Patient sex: M
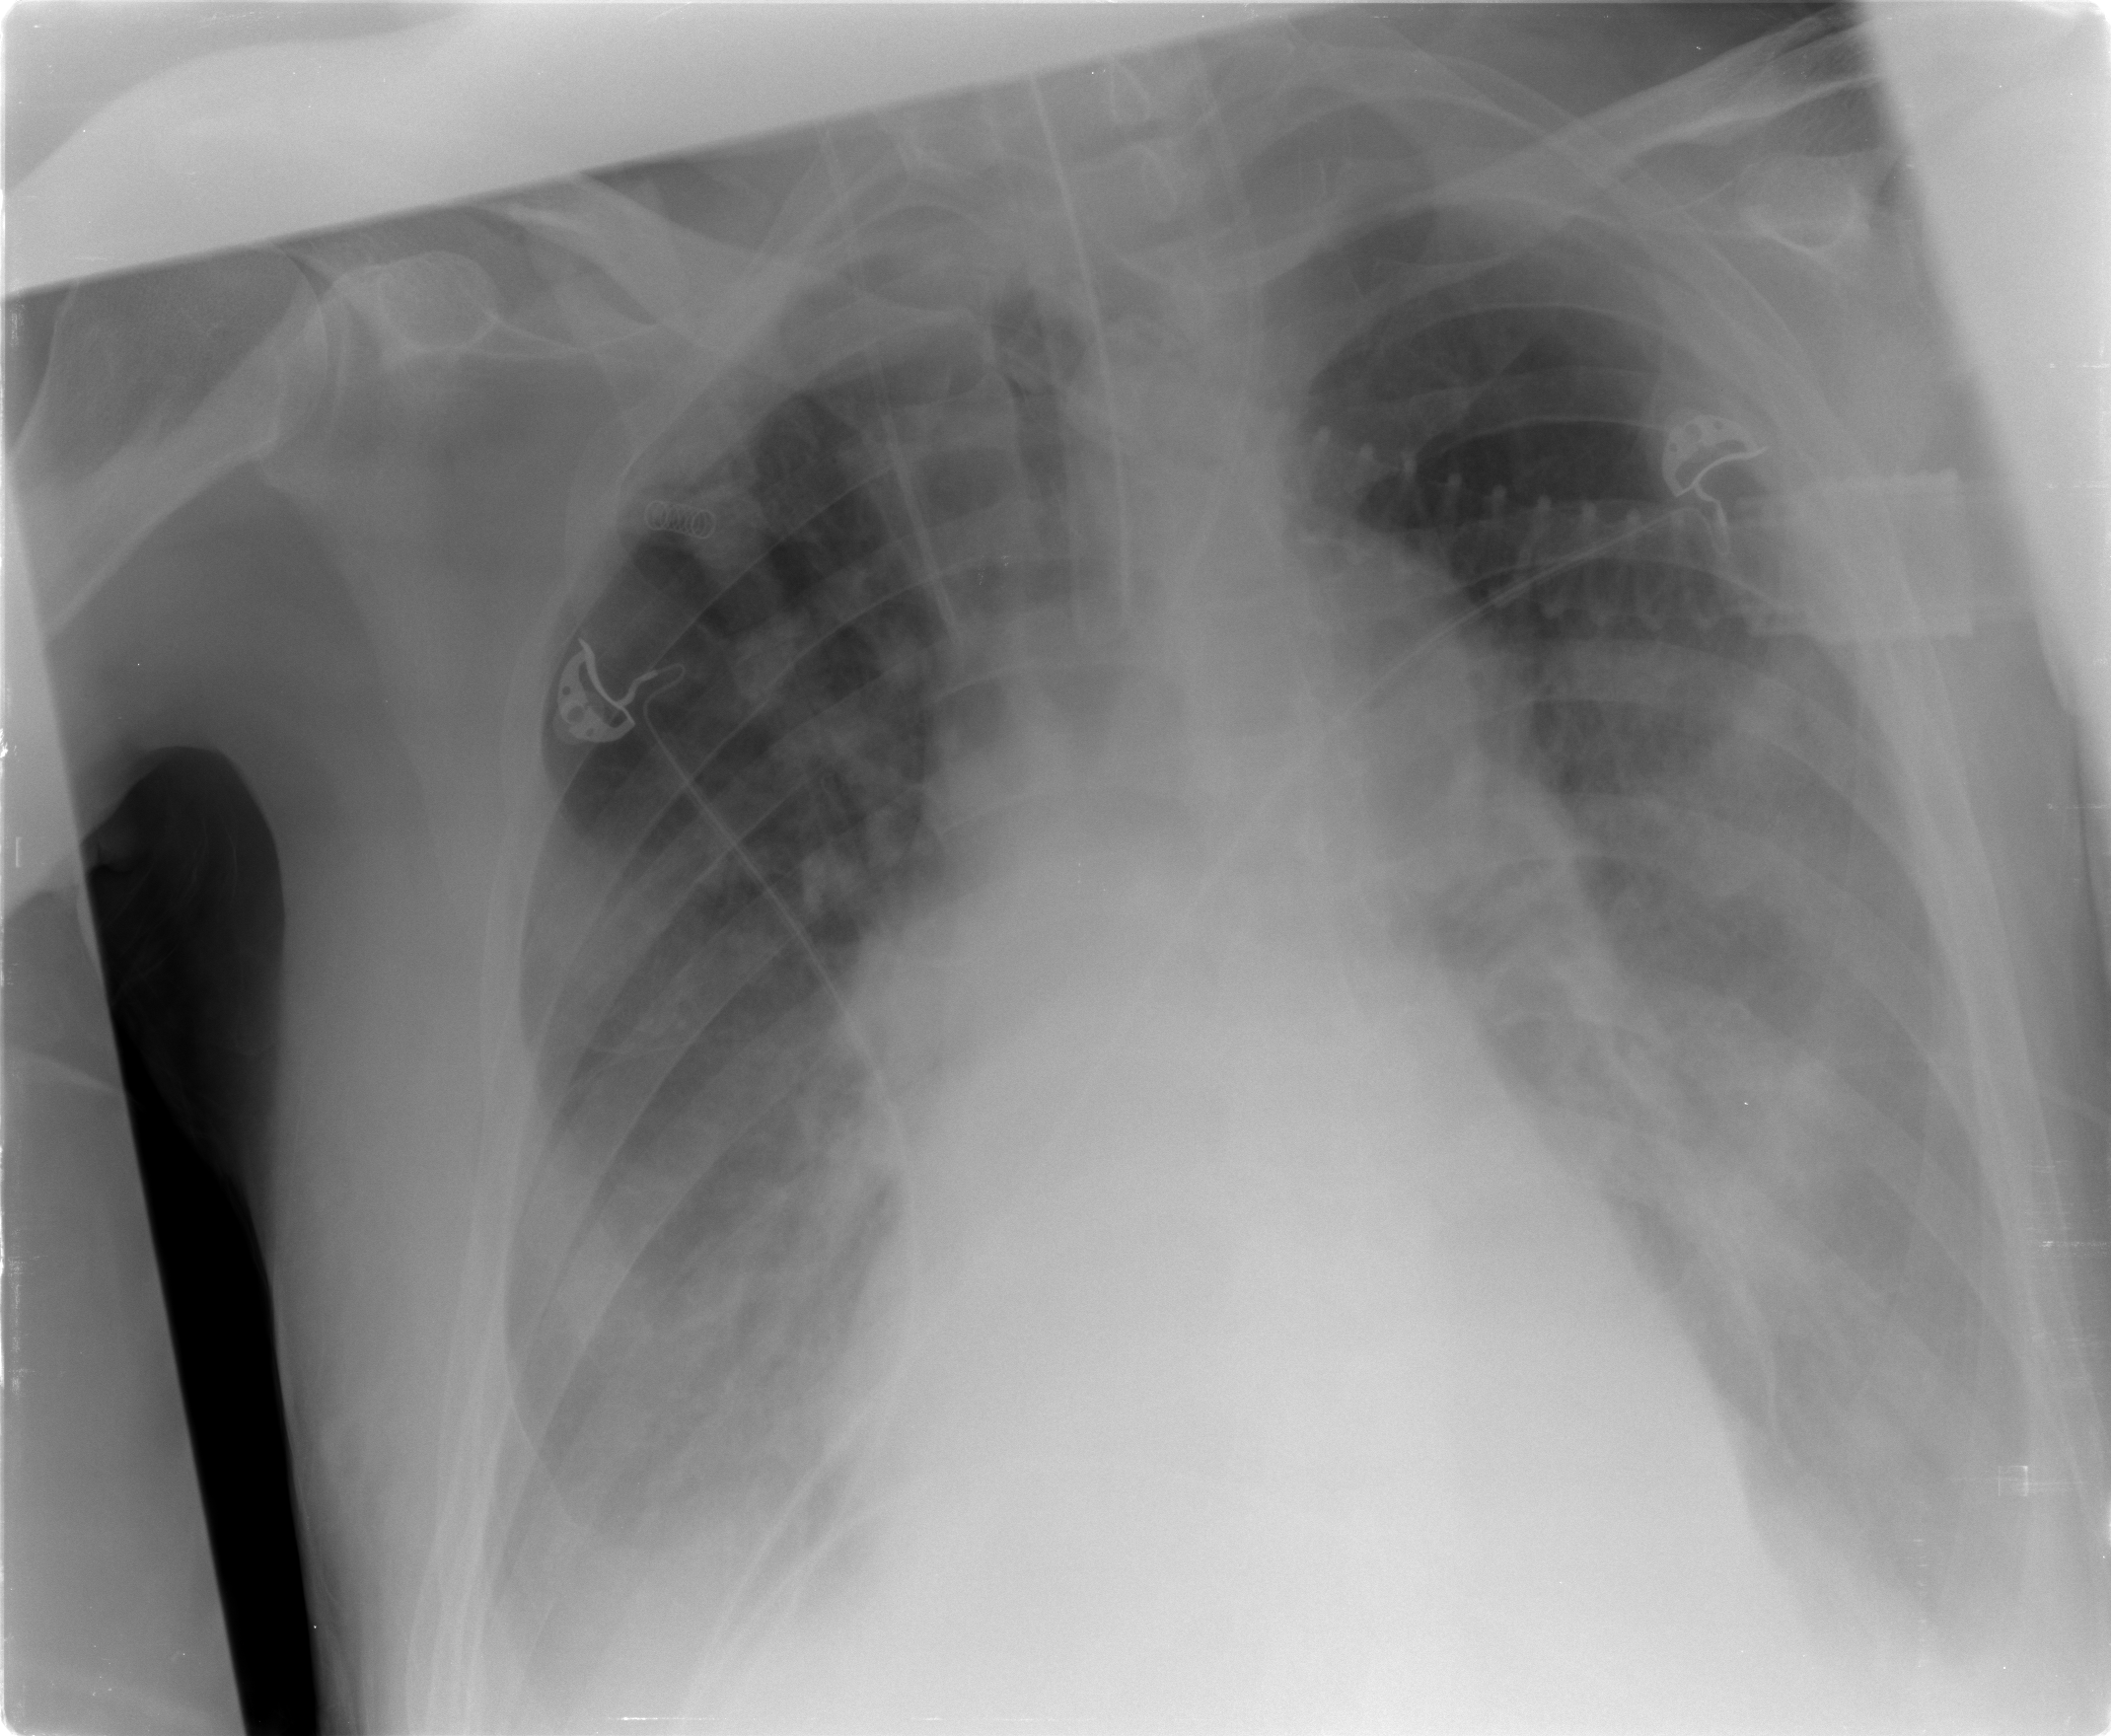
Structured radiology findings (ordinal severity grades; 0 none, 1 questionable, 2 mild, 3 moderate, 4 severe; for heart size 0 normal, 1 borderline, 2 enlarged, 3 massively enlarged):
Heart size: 2
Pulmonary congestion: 0
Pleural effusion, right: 2
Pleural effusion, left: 3
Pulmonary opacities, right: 0
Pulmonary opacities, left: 0
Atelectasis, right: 2
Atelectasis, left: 2